Interaction volume radius: 5 \u00c5
Interaction volume height: 10 \u00c5
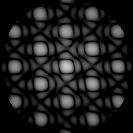
Disorder parameter: 0.01689